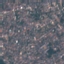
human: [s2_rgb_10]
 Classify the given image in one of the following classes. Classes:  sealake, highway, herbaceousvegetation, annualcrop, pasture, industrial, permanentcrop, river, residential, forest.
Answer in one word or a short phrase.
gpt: Residential